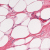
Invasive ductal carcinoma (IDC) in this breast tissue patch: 0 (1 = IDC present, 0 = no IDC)